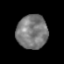
Tissue: prostate
Cell type: Myeloid cells
Senescence score: 0.3578
Nuclear area (px): 1027
Mean DAPI intensity: 122.583